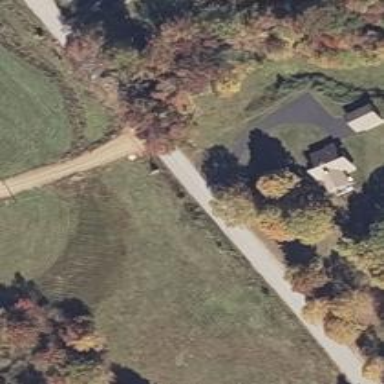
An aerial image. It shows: Driveway.